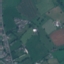
Label: Pasture